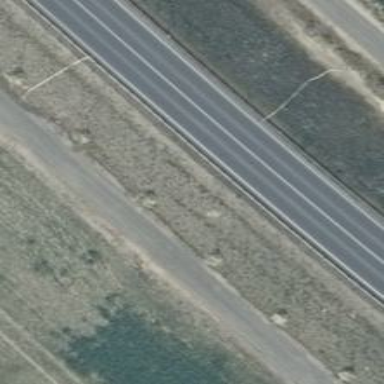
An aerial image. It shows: Asphalt road classified as primary highway.